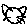
Label: cat